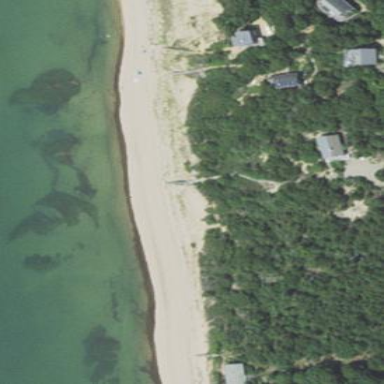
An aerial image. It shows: Sandy beach.